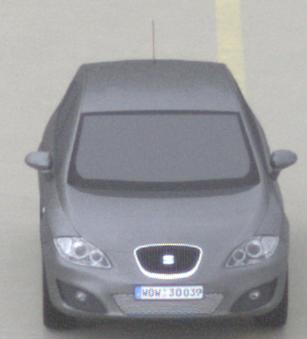
Make: SEAT
Model: Leon 1.4
Detailed model: Leon (1P)
Model produced from: 2009/04
Model produced until: 2010/08
Doors: 5
Color: gray
Road condition: wet road
Daytime: midday
Contrast: low contrast